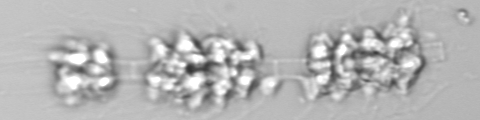
Label: Leptocylindrus_mediterraneus